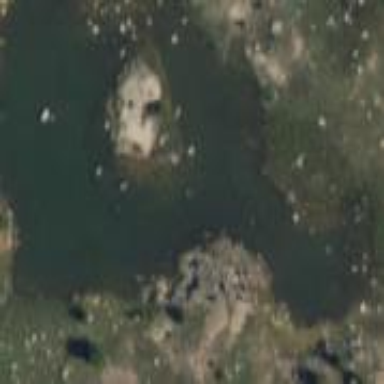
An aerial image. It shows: Beautiful lake surrounded by nature.